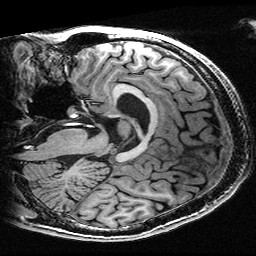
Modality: T1w
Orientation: sagittal
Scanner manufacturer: ge
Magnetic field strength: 3 T
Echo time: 0.00318 s